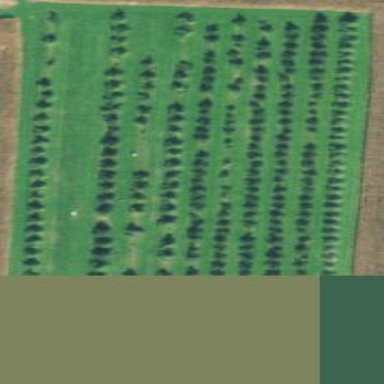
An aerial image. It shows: Orchard.